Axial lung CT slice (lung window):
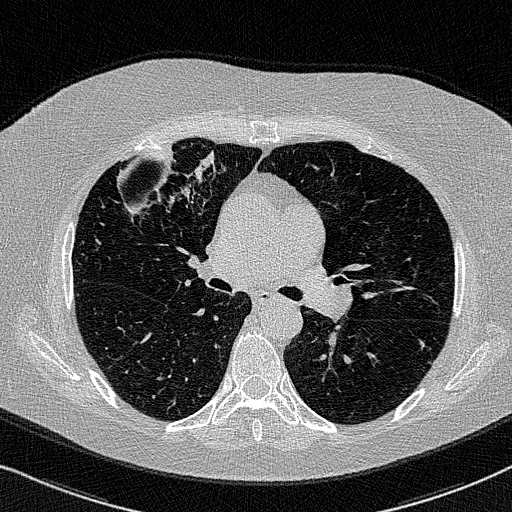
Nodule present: no